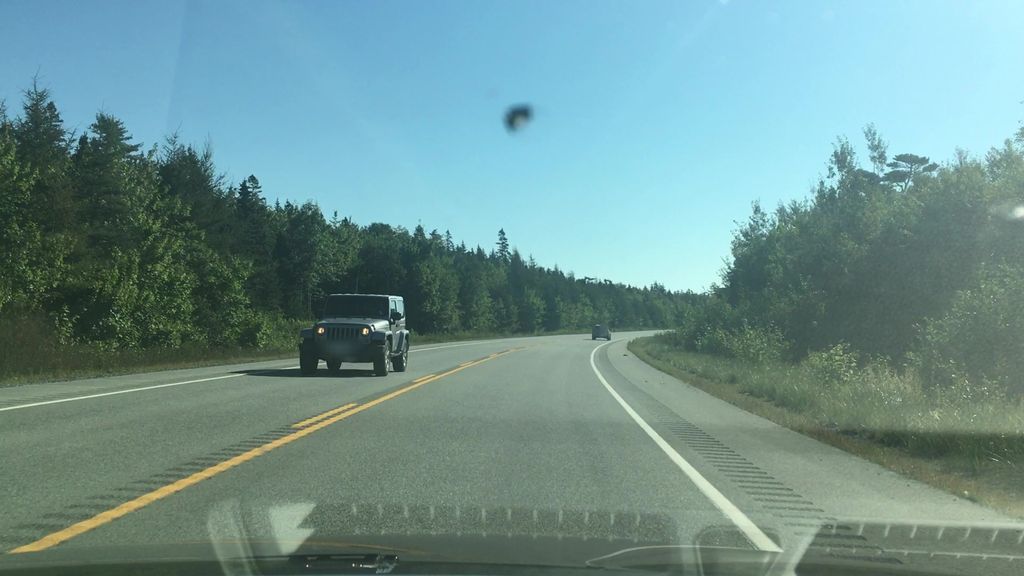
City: halifax